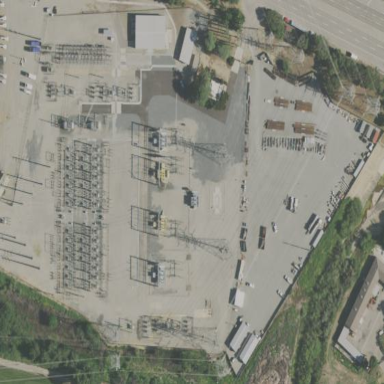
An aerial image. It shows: Outdoor substation at the transmission level.